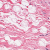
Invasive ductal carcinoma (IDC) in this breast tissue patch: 0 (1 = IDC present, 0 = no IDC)